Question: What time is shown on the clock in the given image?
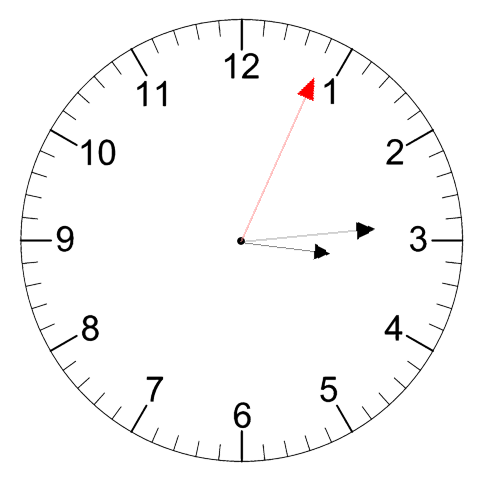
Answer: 03:14:04